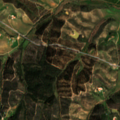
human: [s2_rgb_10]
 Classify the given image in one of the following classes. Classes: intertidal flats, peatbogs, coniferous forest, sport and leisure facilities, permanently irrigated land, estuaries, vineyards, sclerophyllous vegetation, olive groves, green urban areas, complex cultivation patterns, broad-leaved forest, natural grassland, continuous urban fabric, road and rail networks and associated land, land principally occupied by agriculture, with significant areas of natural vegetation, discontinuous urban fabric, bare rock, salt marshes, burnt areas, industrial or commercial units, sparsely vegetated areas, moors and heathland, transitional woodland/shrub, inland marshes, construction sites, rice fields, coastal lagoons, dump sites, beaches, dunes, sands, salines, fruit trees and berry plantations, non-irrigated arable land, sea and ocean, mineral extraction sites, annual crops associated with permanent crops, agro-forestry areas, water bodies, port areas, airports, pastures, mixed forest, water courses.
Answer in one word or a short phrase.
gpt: non-irrigated arable land, pastures, land principally occupied by agriculture, with significant areas of natural vegetation, transitional woodland/shrub